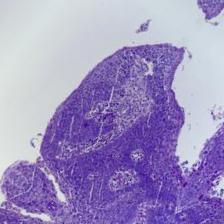
Diagnosis: OSCC